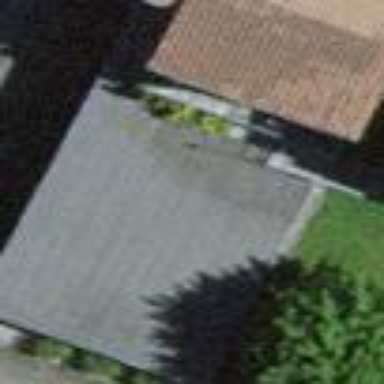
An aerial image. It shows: Garage building.